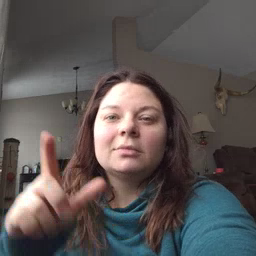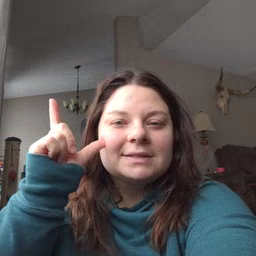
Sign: listen